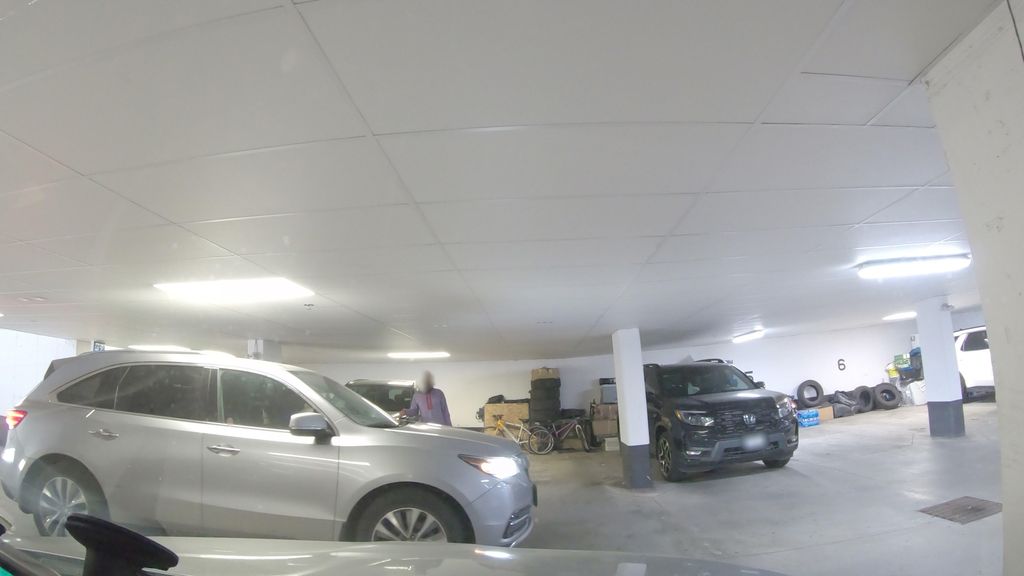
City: toronto